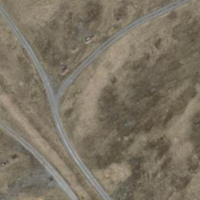
EUNIS habitat code: 23
Species observed at this site:
Pseudochorthippus parallelus
Stauroderus scalaris
Oedipoda caerulescens